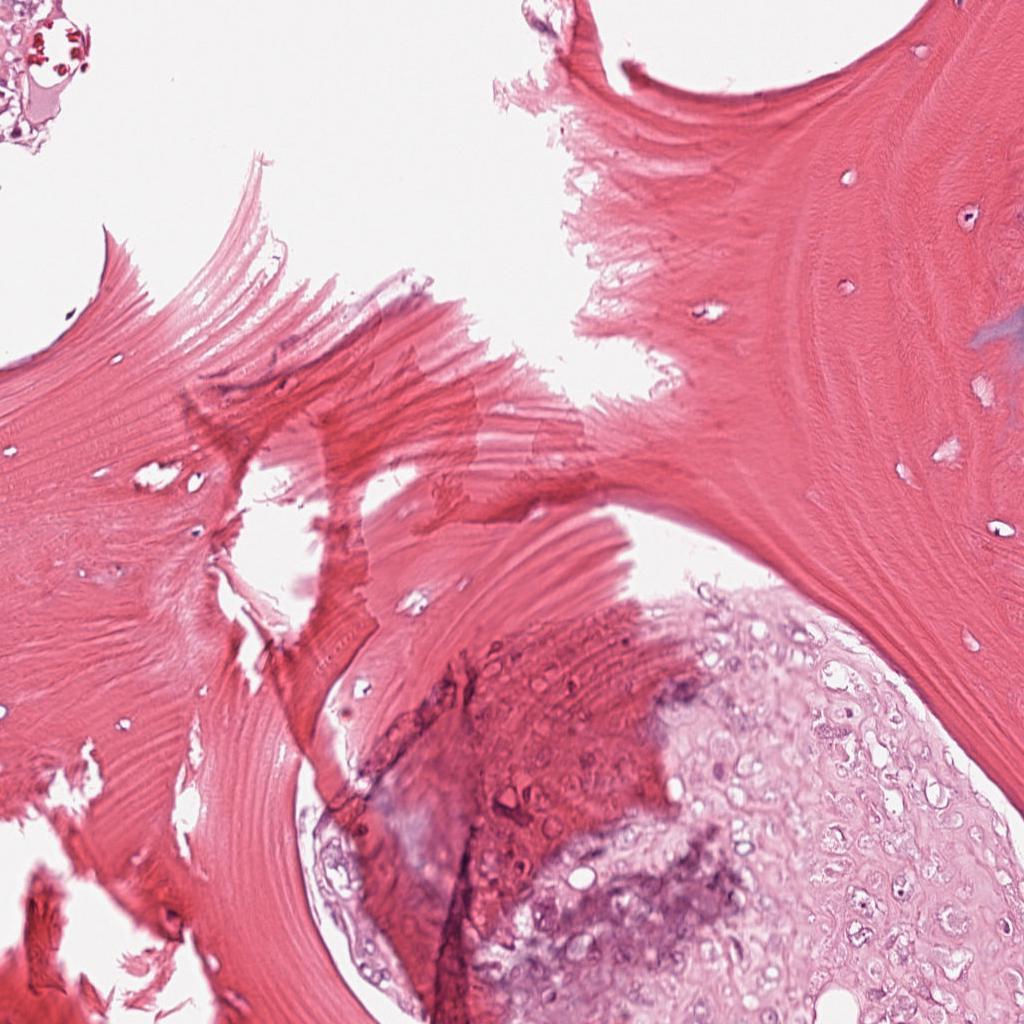
Label: Viable